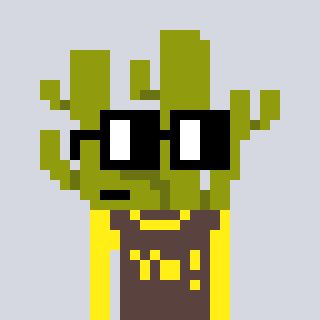
a pixel art character with square black glasses, a cactus-shaped head and a darkbrown-colored body on a cool background